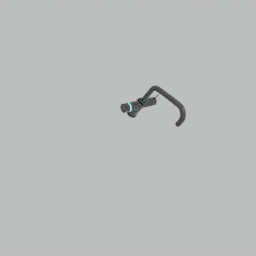
Label: appliances